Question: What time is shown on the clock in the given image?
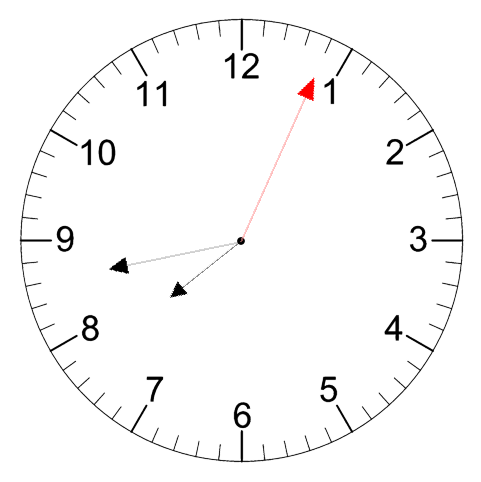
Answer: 07:43:04